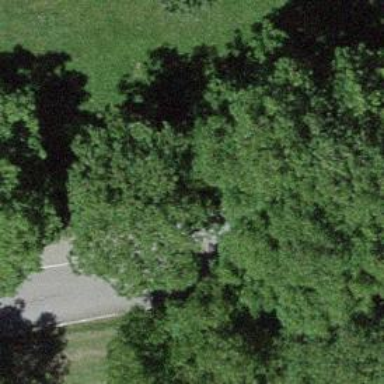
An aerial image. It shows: Row of trees in natural setting.